Question: I am trying to update a value in my php file and present it in a textarea using jquery and ajax. to make it short, I have:
1- A Form with User Input and Submit button and a Text area
2- A PHP file called data.php
3 -and the html file
Here is my codes
'''
<form>
<input type="text" name="name"><br>
<textarea name="wstxt" id="wstxt" cols="40" rows="5"></textarea>
<input type="button" name="txta-update" id="txta-update" value="Update Textarea" />
</form>
'''
PHP is as simple as:
'''
<?php
$name = "Jordano";
echo $name;
'''
and here is the jquery
'''
$(document).ready(function() {
$('#txta-update').click(function() {
$.ajax({
type: "GET",
url: "data.php",//get response from this file
success: function(response){
$("textarea#wstxt").val(response);//send response to textarea
}
});
});
});
'''
can you please tell me how I can send the input value to php and update the textarea from new value?
Thanks

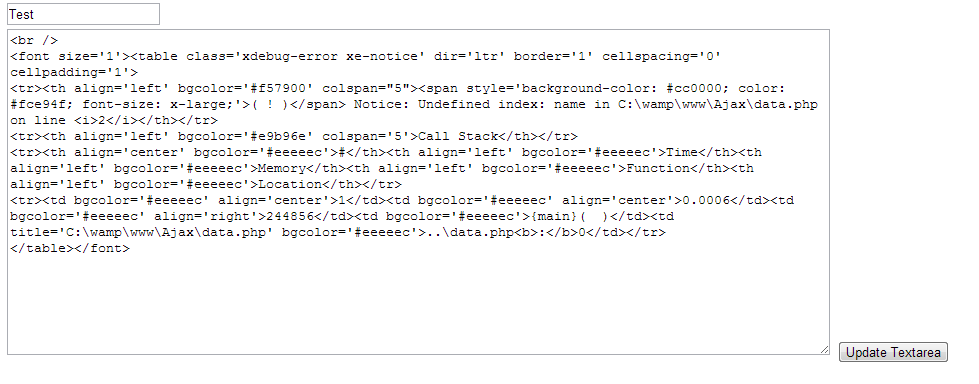
Answer: Send data like this
'''
data:{name:$('input[name="name"]').val()}
'''
you js file becomes
'''
$.ajax({
type: "GET",
url: "data.php", //get response from this file
data:{name:$('input[name="name"]').val()},
success: function (response) {
$("textarea#wstxt").val(response); //send response to textarea
}
});
'''
---
or
'''
$(document).ready(function () {
$('#txta-update').click(function () {
var name_val = $('input[name="name"]').val();
$.ajax({
type: "GET",
url: "data.php", //get response from this file
data: {
name: name_val
},
success: function (response) {
$("textarea#wstxt").val(response); //send response to textarea
}
});
});
});
'''
---
To get value in PHP
'''
<?php
$name = $_GET['name'];
echo $name;
?>
'''